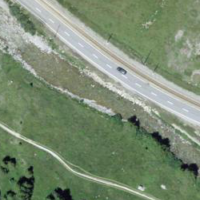
EUNIS habitat code: 26
Species observed at this site:
Geum montanum